Question: I have generate the following database table and need to create model form them.

Creating a model seems to be an easy task, but I am confused how should i define the relationship between two tables. In 'users' table 'RoleId' is foreign key. My question is where and how should I define the relationship (in User model or Role model). Should I use 'hasOne', 'hasMany', or 'belongsTo'
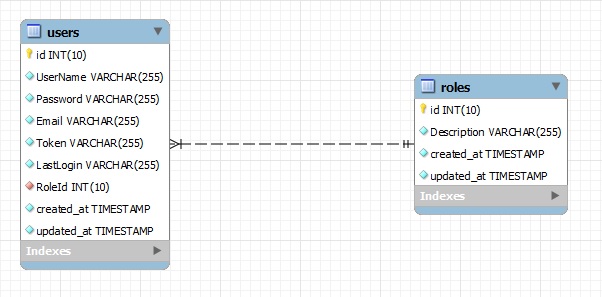
Answer: In your User model
'''
public function roles()
{
return $this->hasOne('Role', 'id', 'RoleId');
}
'''
In your Role model
'''
public function users()
{
return $this->belongsTo('User', 'RoleId', 'id);
}
'''